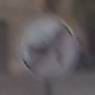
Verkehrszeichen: EndeVerbotUeberholenEinspurigeFahrzeuge
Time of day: MorningAfternoon
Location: Outdoor (Urban)
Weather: PartlyCloudy
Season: NotSpecified
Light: Natural